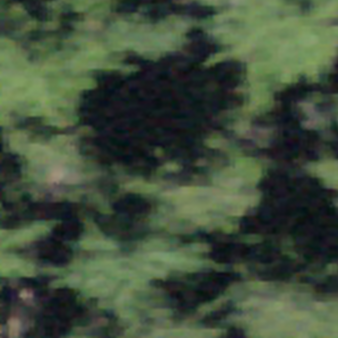
Label: other